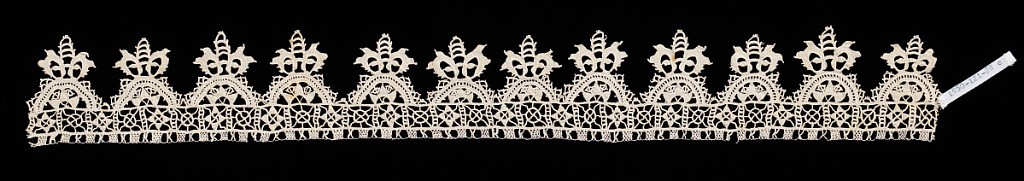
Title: Edging
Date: late 16th–early 17th century
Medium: linen Technique: needle lace (punto in aria)
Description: Edging of needle lace has a deeply scalloped edge with a tri-lobed motif on top of each scallop. Rows of small squares are below, each containing alternately, a star shape made from four triangles and a wheel shape segmented by radiating lines.